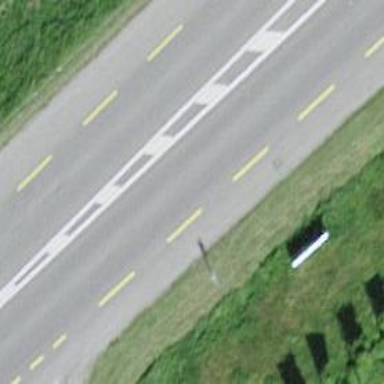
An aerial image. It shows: Primary highway with asphalt surface. It has designated lane for cyclists in both directions.